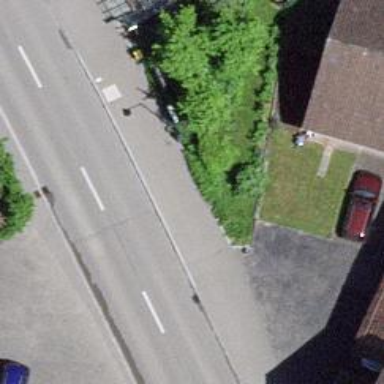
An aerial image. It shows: Post box is visible.